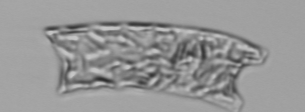
Label: Eucampia